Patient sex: F
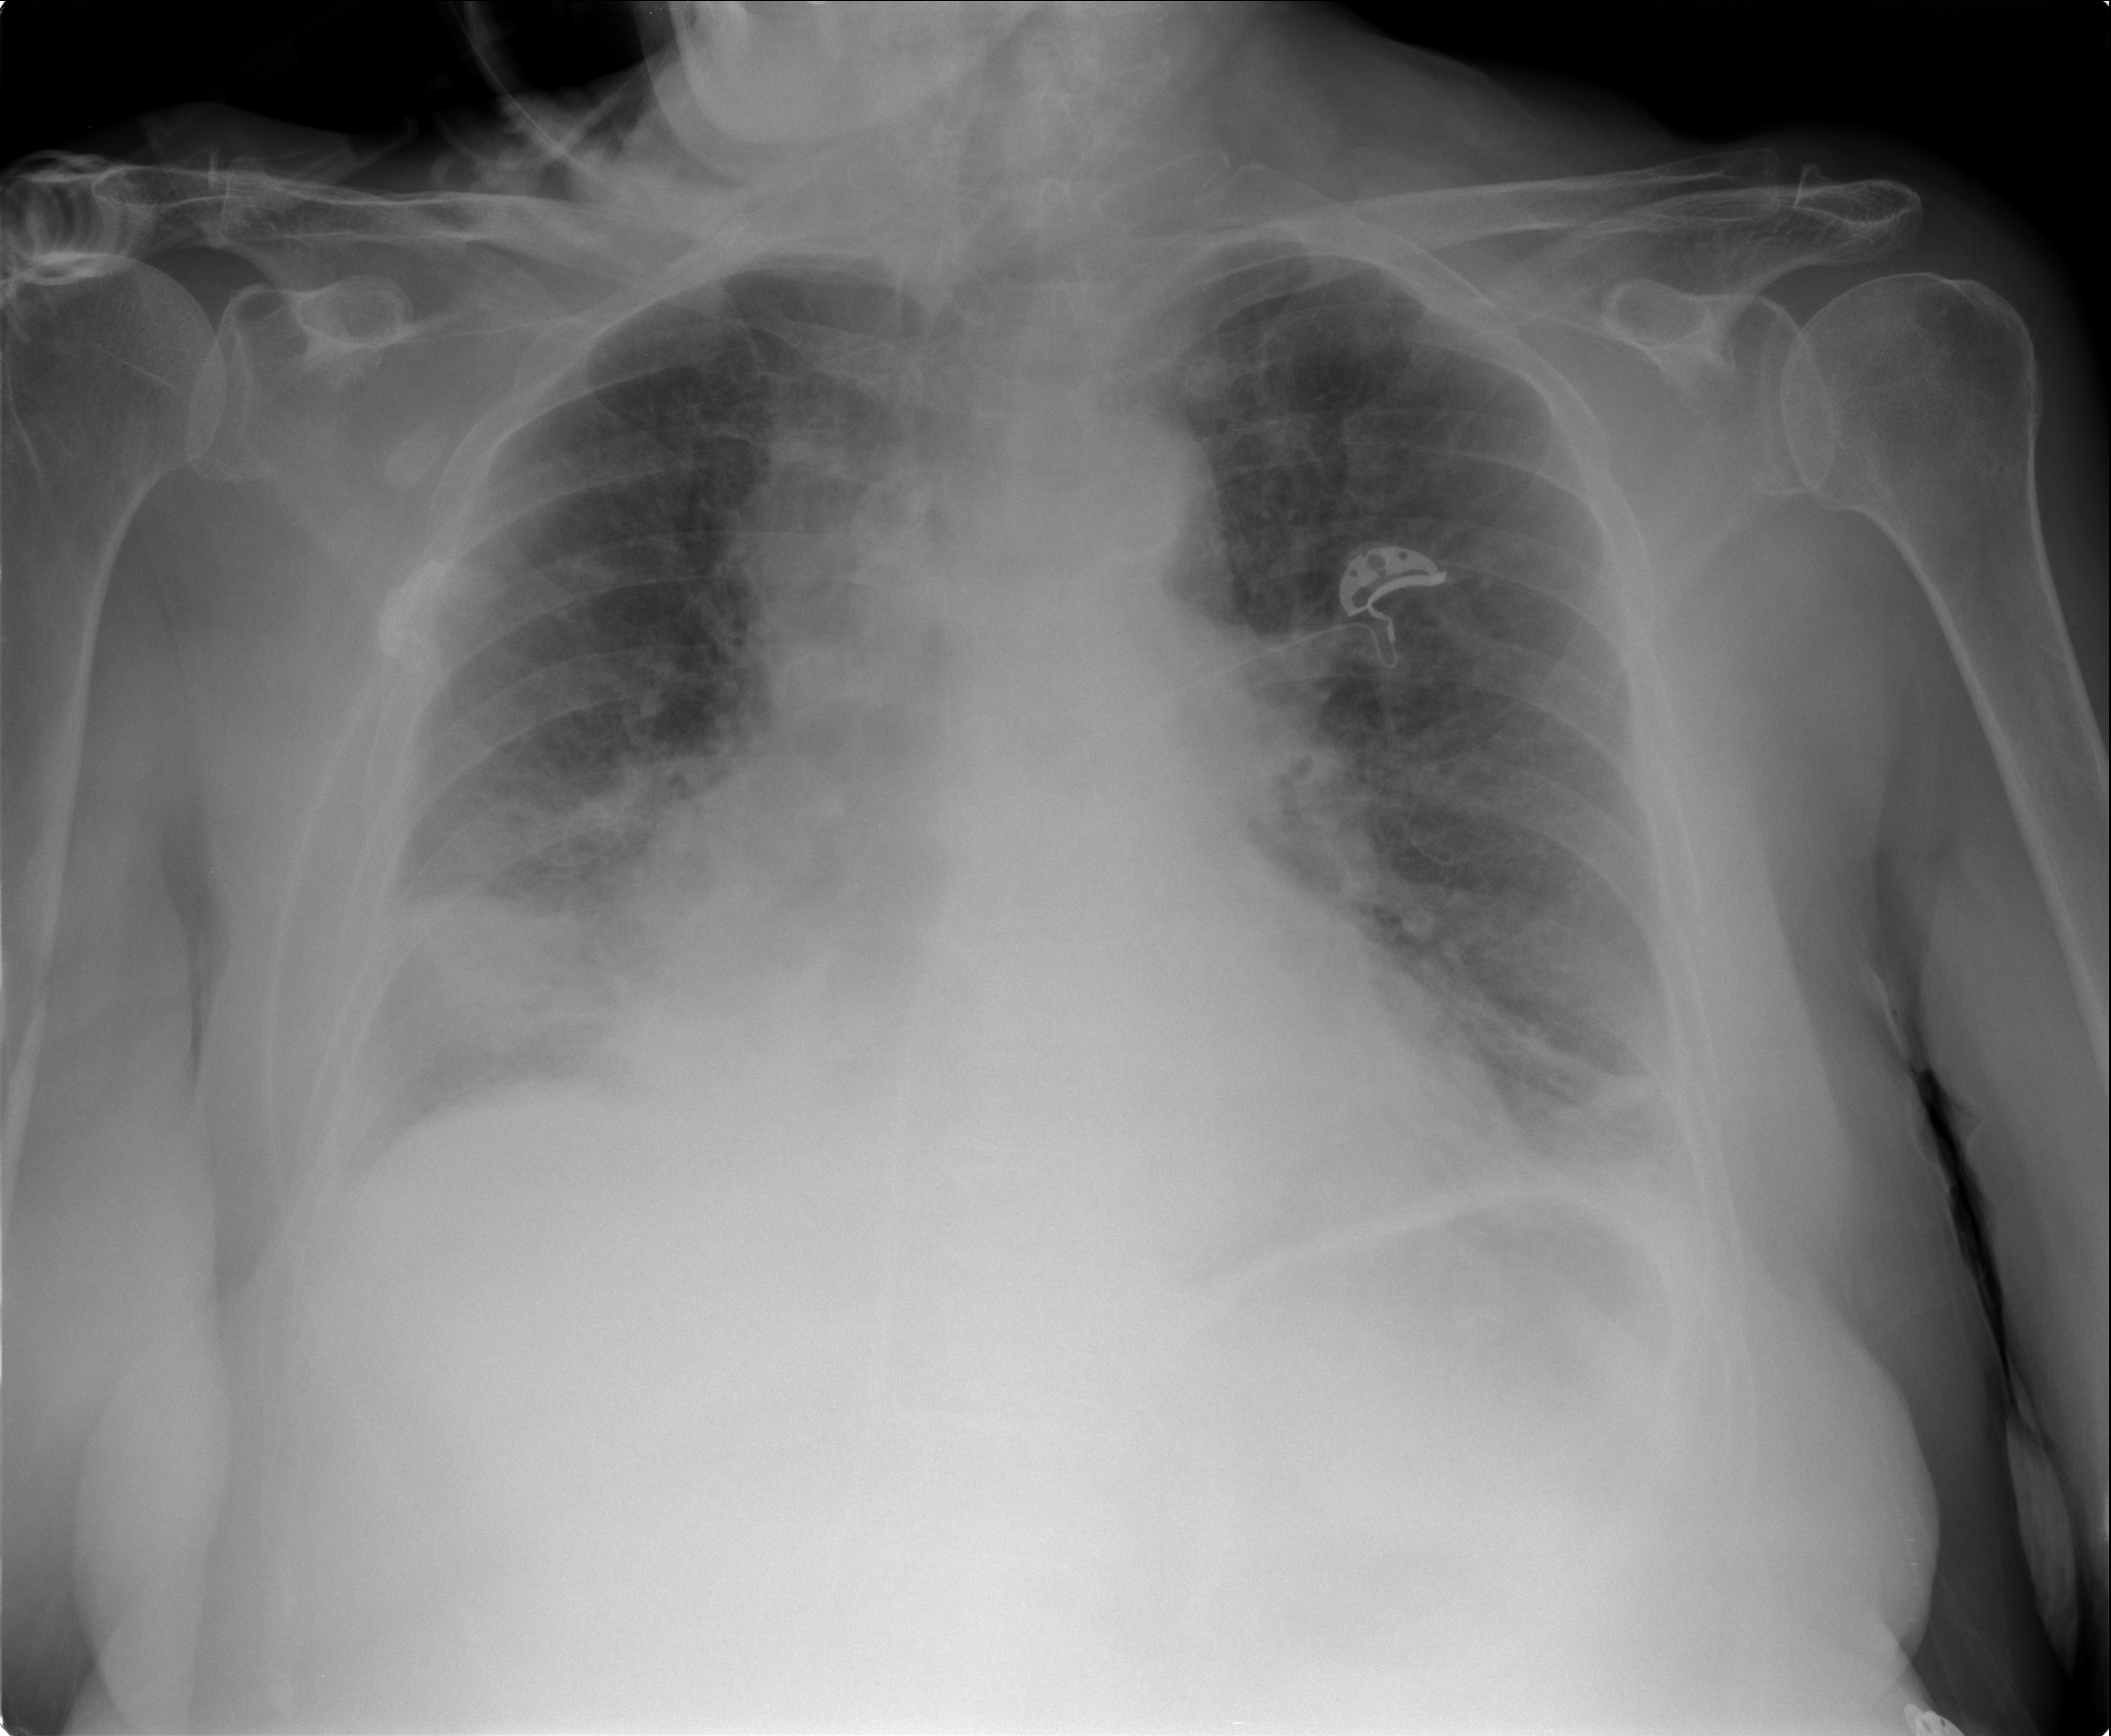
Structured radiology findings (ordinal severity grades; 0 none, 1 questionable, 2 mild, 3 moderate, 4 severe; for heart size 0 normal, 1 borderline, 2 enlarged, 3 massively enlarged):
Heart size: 0
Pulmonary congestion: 0
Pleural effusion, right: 2
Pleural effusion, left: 2
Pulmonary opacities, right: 0
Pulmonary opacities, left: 0
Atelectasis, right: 3
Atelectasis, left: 3